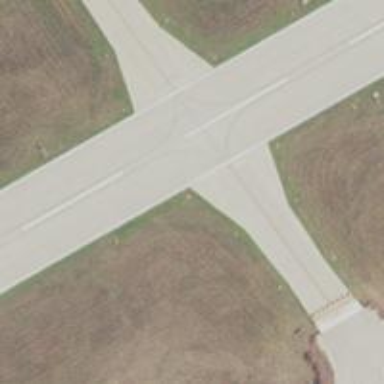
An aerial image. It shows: View of taxiway at the airport.